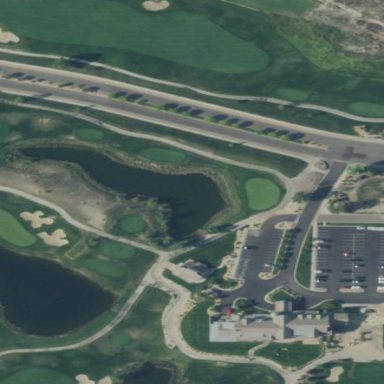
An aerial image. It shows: Lake serving as water hazard on golf course.